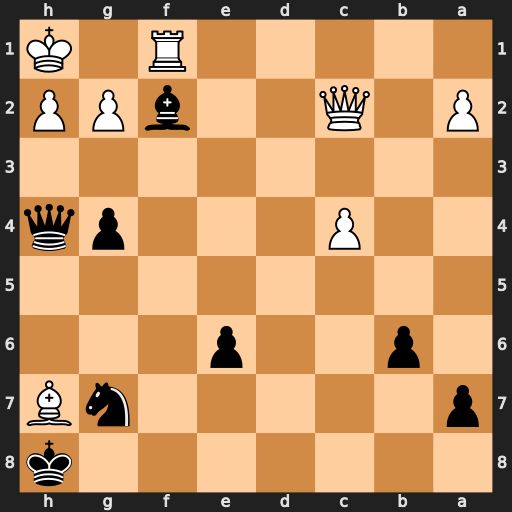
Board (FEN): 7k/p5nB/1p2p3/8/2P3pq/8/P1Q2bPP/5R1K
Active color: b
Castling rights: -
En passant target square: -
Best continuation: g3 h3 Qxh7